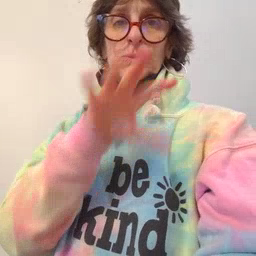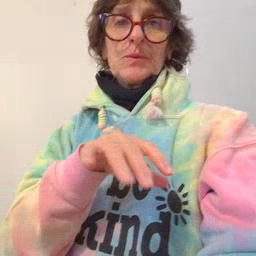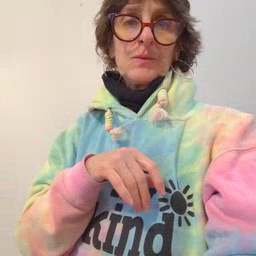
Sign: blow